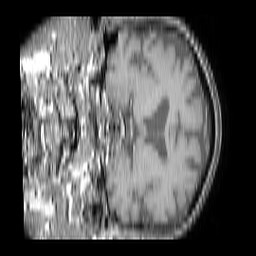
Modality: T1w
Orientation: coronal
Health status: ill
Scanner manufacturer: philips
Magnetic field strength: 3 T
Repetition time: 0.3787 s
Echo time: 0.002908 s